Question: Quote removed. is not related to the question.
How come does it always (when all are truthy) takes the value ?
Examples :
'f= 1 && 2 && 3 //3'
'f= 'k' && 'd' && 's' //'s''
<URL>

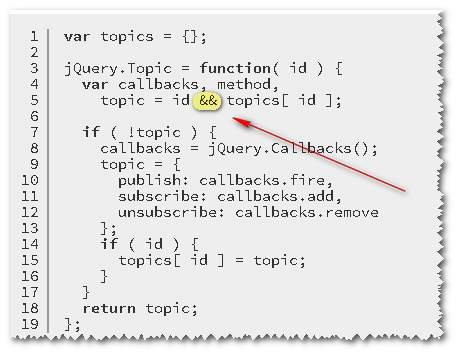
Answer: Operator '&&' acts as an . The short-circuit occurs only if a value . Otherwise, it keeps evaluating statements.
When you write 'a && b' it means: 'a ? b : a'.
Similarly, 'a || b' means: 'a ? a : b'.